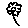
Label: flower